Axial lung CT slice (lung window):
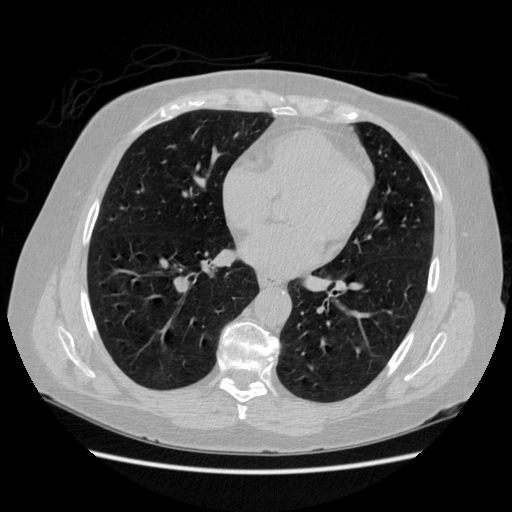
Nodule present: no